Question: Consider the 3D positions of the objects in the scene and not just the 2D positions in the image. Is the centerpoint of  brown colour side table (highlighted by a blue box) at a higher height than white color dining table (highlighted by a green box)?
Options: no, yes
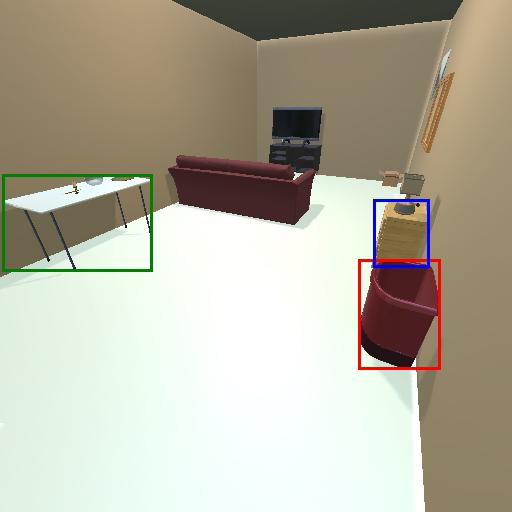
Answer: no